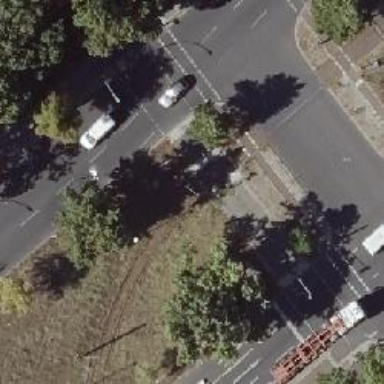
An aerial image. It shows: Tram crossing with traffic signals.